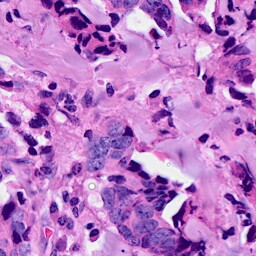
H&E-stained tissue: Breast